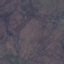
Label: HerbaceousVegetation